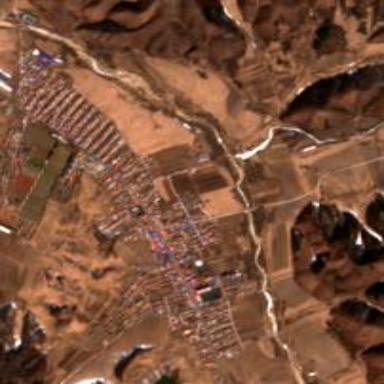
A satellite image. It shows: Ethnic township within town.